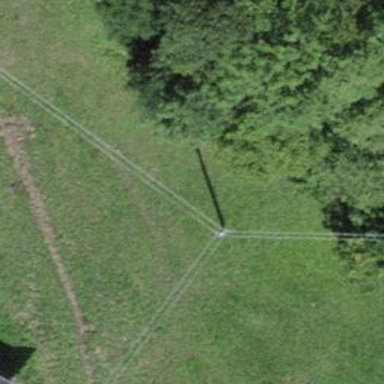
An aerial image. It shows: Minor power line.